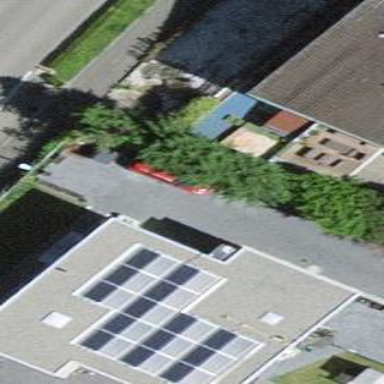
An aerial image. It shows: Building.